Interaction volume radius: 10 \u00c5
Interaction volume height: 40 \u00c5
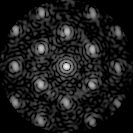
Disorder parameter: 0.33